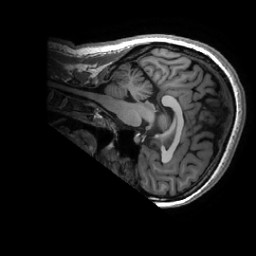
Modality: T1w
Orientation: sagittal
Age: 30
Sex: female
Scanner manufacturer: ge
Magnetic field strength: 3 T
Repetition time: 0.0073 s
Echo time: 0.003 s